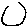
Label: moon